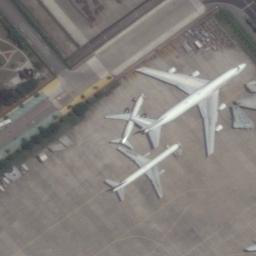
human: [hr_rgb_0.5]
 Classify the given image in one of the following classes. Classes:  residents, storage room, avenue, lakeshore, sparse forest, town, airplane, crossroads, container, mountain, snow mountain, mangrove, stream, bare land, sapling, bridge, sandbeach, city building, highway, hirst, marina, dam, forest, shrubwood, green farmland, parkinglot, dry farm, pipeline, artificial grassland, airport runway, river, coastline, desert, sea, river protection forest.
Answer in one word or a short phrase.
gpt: airplane